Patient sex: M
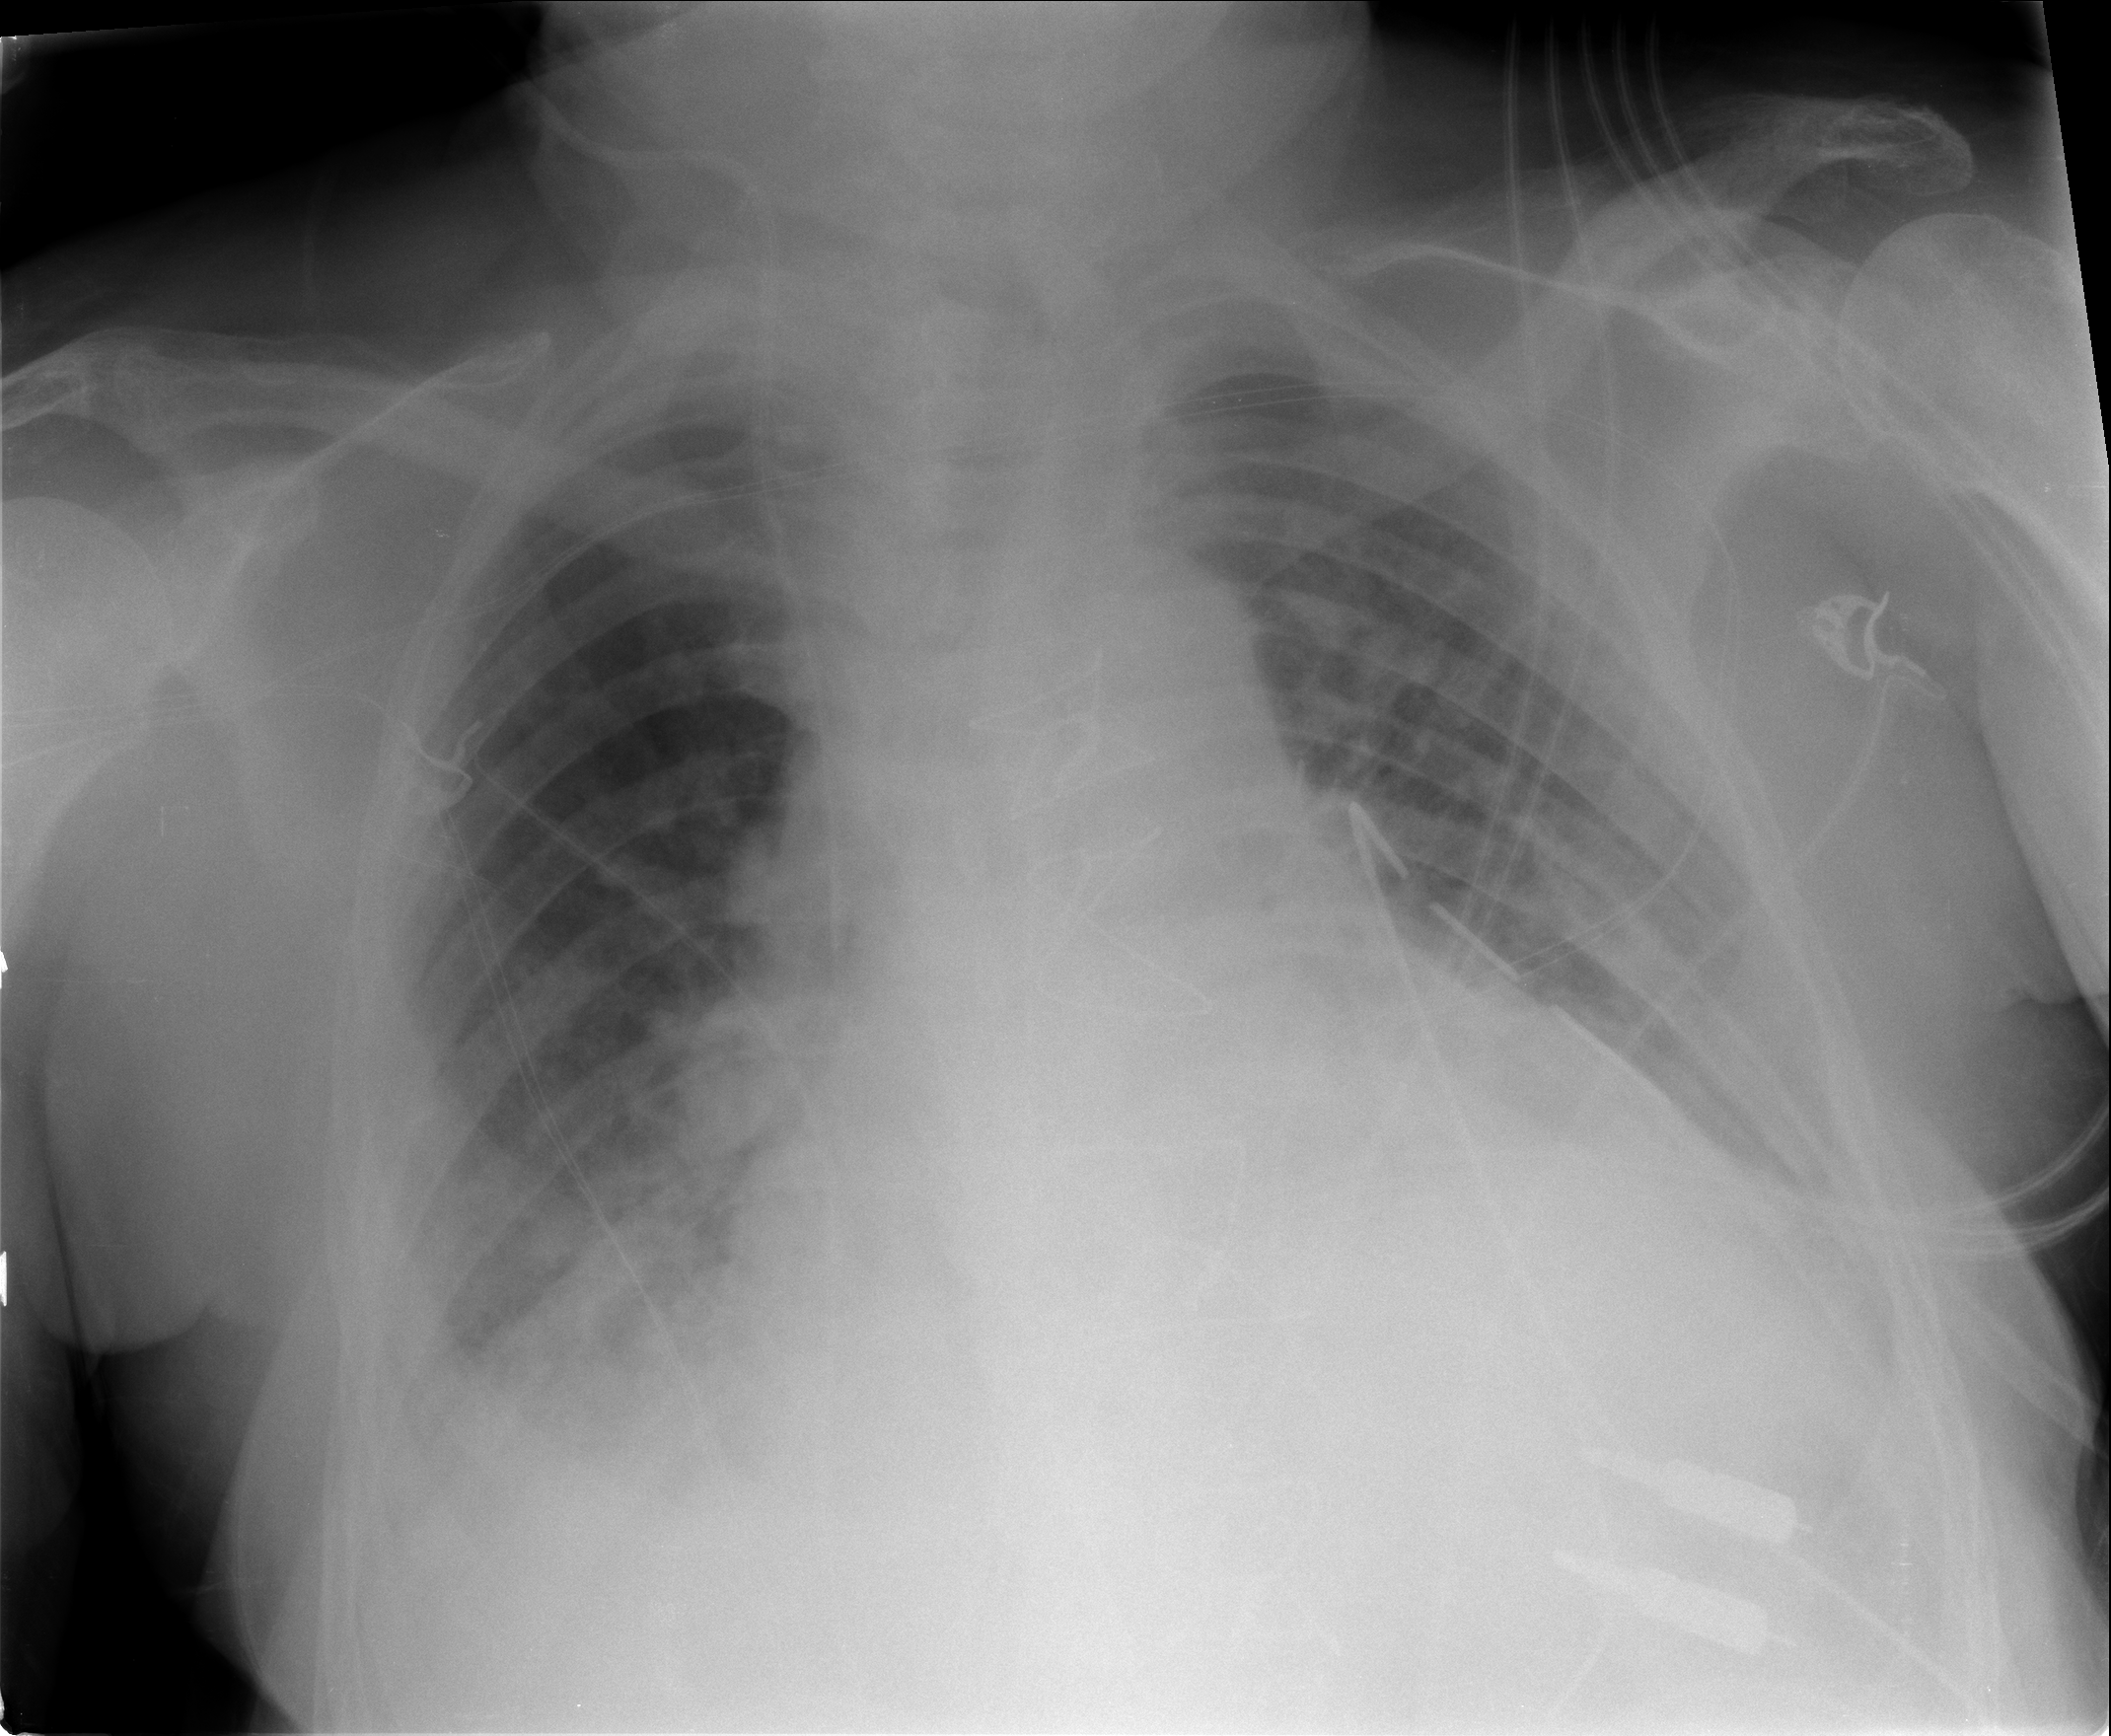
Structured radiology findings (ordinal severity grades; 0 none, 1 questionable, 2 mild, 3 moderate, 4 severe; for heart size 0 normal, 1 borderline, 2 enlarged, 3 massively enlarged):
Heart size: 3
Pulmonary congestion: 3
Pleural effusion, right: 2
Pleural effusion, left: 2
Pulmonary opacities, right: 2
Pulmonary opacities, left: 2
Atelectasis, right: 3
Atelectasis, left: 2